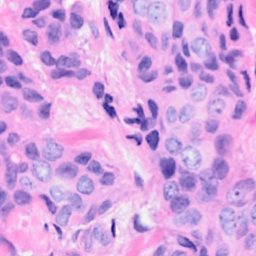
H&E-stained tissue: Breast